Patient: sex F, age 75
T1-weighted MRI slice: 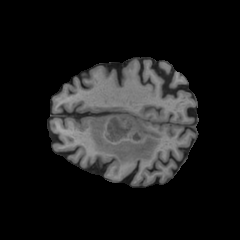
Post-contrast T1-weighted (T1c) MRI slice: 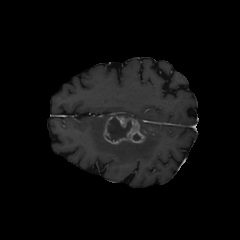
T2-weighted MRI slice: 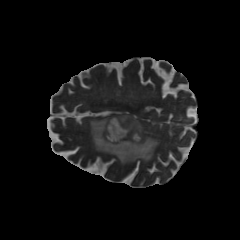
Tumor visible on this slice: yes
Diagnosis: Glioblastoma, IDH-wildtype
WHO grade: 4